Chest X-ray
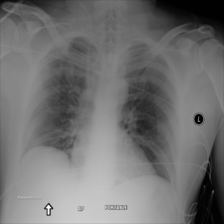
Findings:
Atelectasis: negative
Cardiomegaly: negative
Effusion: negative
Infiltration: negative
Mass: negative
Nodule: negative
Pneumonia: negative
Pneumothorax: negative
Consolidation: negative
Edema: negative
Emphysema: negative
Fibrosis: negative
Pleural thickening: negative
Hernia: negative